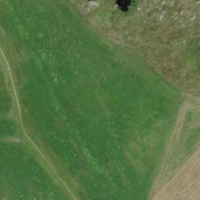
EUNIS habitat code: 24
Species observed at this site:
Salvia pratensis